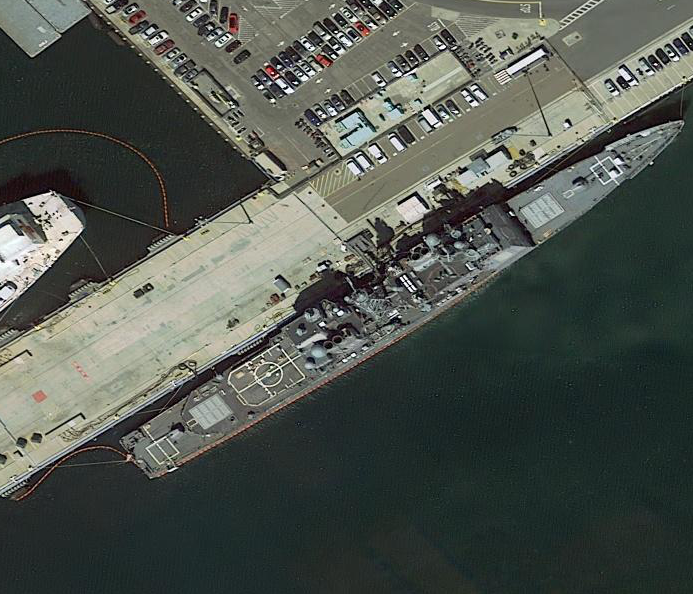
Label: Ticonderoga-class_cruiser